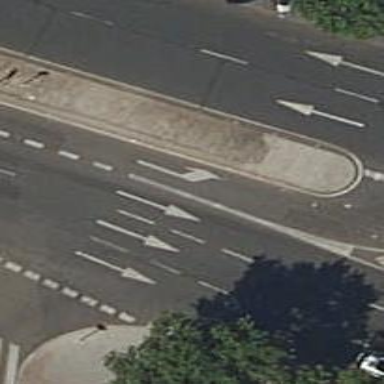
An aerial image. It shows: Road with traffic signals.